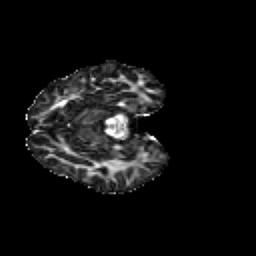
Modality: FA
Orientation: axial
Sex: male
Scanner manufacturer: siemens
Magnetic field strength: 3 T
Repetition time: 5 s
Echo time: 0.071 s